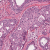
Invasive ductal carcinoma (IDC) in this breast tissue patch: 1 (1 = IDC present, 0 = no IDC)